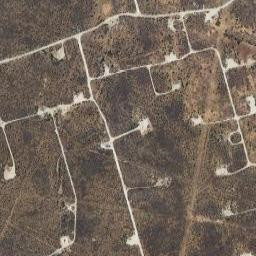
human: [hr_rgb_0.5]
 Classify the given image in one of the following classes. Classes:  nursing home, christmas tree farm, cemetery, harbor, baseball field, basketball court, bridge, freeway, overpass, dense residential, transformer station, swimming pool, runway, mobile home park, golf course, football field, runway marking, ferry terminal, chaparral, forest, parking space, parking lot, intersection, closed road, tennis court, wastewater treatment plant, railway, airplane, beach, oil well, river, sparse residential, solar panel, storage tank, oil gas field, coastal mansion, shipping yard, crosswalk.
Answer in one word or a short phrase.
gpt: oil gas field